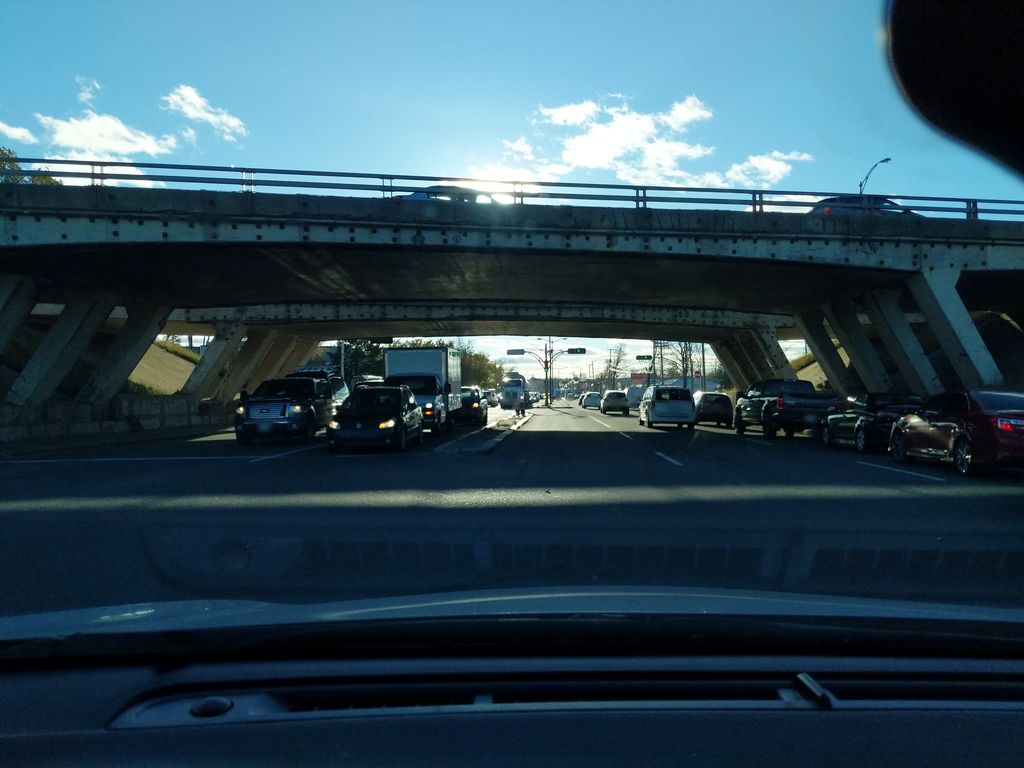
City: quebec_city